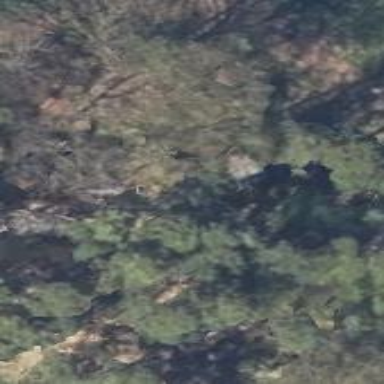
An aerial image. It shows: Forest area.